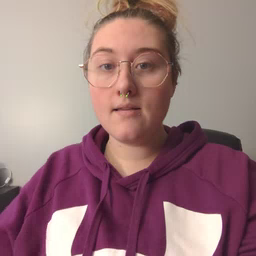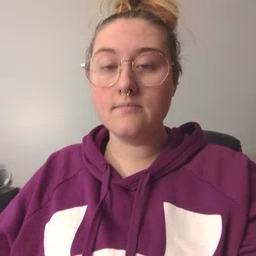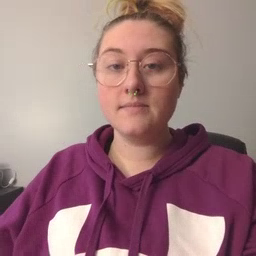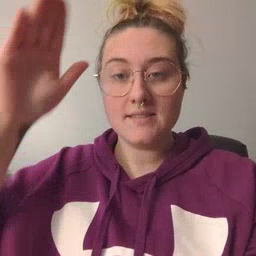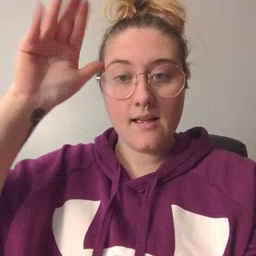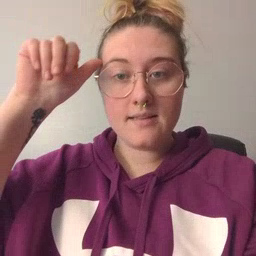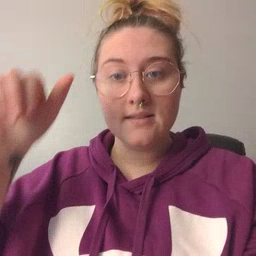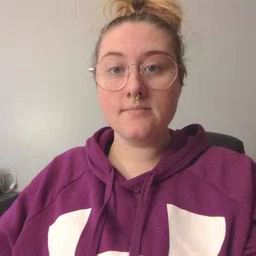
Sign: donkey